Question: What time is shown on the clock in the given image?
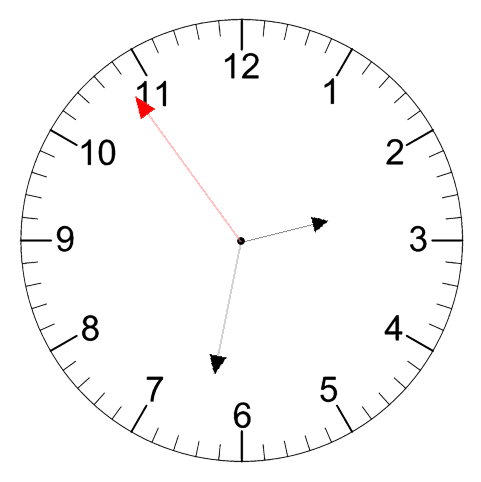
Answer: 02:31:54